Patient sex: F
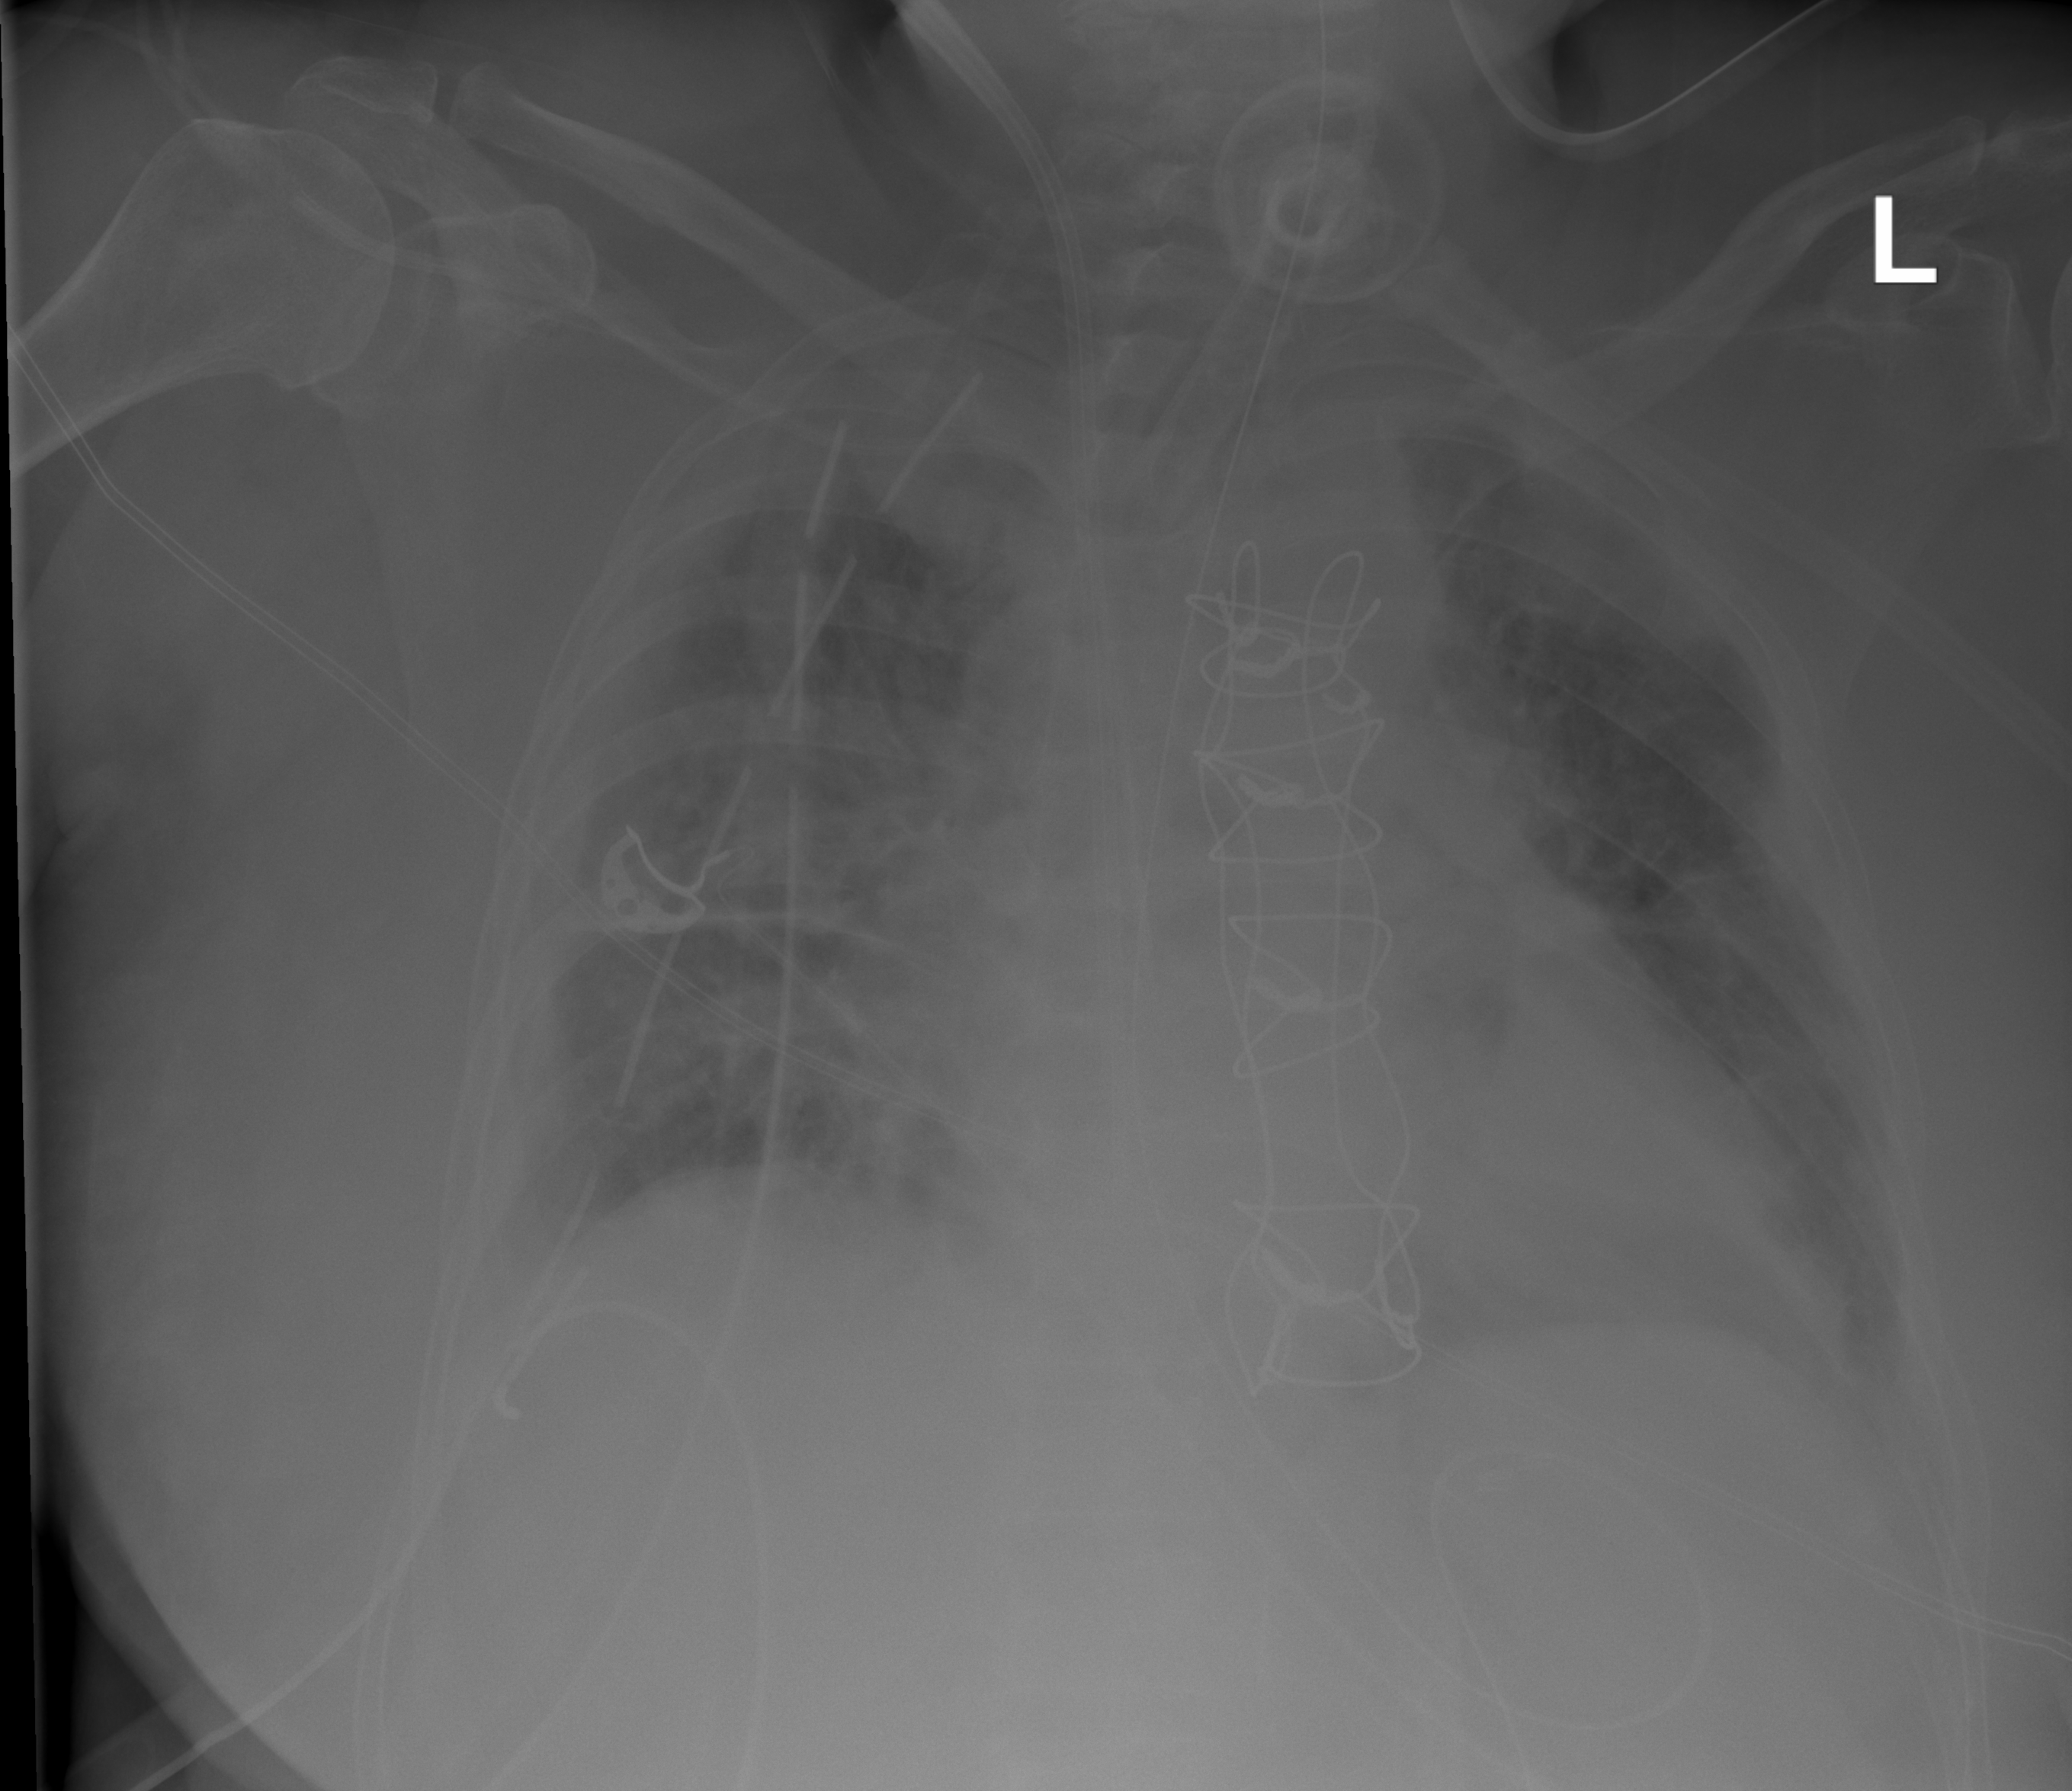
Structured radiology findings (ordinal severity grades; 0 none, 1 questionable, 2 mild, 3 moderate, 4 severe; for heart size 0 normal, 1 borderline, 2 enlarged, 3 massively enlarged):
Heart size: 2
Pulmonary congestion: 2
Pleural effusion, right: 2
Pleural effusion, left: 2
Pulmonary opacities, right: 2
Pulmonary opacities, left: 0
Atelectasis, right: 2
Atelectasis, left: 0